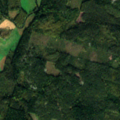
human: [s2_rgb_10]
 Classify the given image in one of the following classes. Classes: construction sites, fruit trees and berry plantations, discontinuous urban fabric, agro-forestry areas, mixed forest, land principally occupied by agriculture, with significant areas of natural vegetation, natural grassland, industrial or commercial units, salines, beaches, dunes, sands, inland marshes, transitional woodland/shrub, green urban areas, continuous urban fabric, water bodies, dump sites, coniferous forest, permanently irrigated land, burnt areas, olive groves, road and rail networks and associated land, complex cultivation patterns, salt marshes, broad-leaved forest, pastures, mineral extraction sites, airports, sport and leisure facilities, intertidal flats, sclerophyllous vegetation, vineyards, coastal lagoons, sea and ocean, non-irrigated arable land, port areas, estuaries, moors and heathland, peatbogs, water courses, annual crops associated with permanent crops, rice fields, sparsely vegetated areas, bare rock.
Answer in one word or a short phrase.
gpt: land principally occupied by agriculture, with significant areas of natural vegetation, coniferous forest